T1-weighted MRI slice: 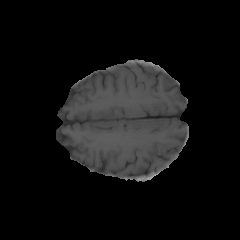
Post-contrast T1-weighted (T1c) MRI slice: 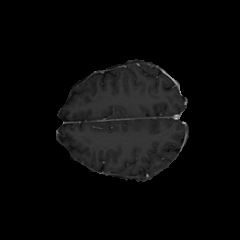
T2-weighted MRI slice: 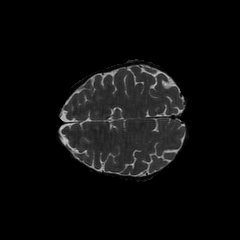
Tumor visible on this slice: no